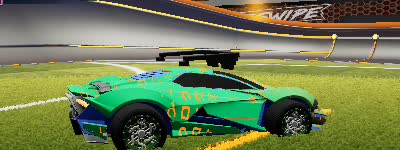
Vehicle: werewolf